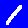
Digit: 1